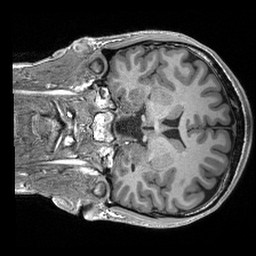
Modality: T1w
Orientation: coronal
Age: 20
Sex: male
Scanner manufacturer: siemens
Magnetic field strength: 3 T
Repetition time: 2.4 s
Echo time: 0.00191 s